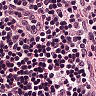
Metastatic tissue present: no